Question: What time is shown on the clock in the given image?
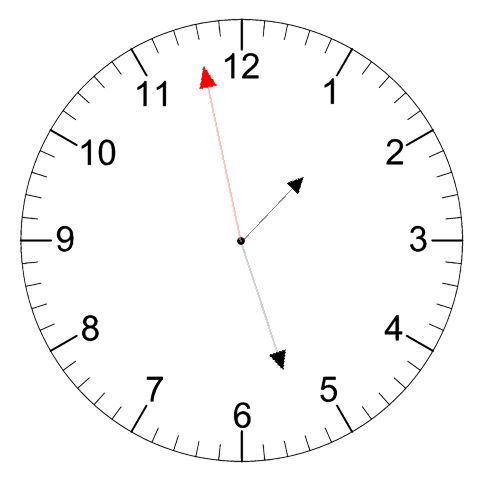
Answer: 01:26:58